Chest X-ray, AP view. Patient: 52 years old, sex M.
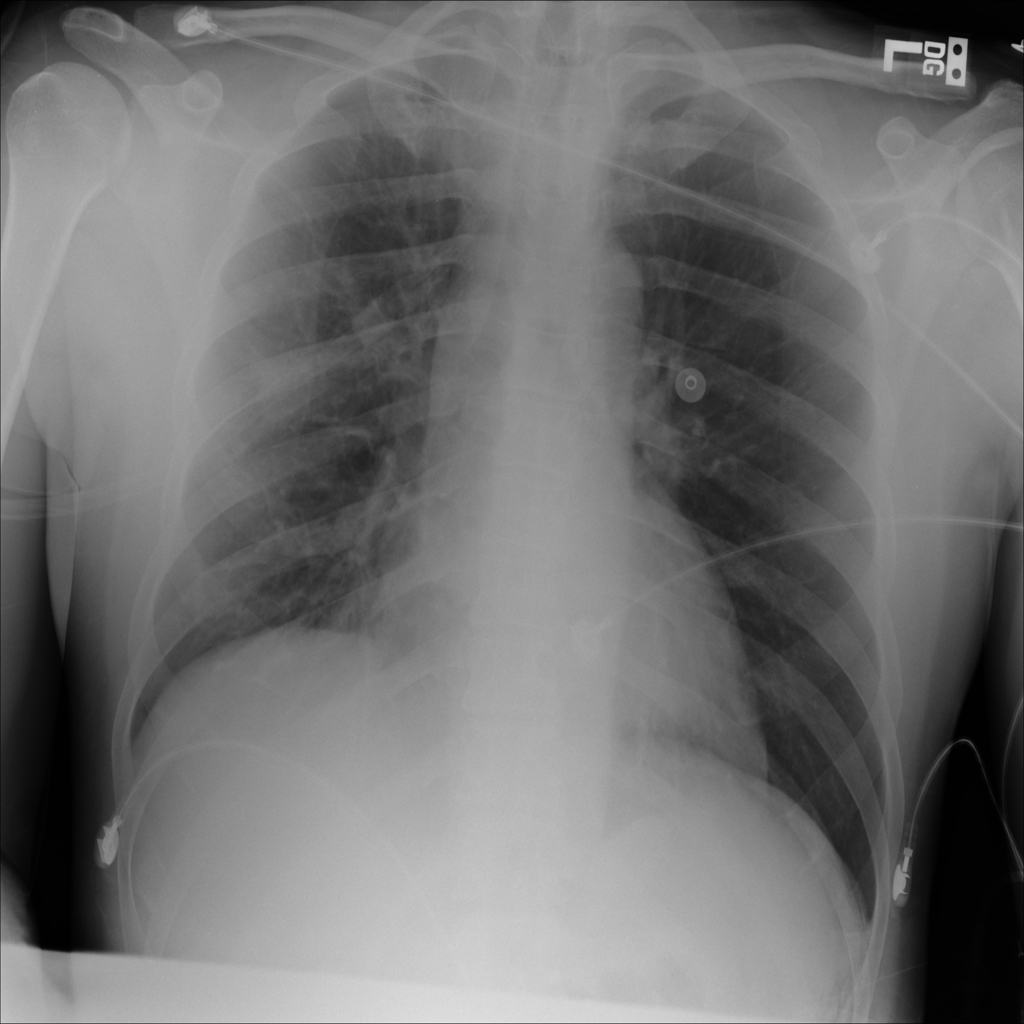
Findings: No Finding